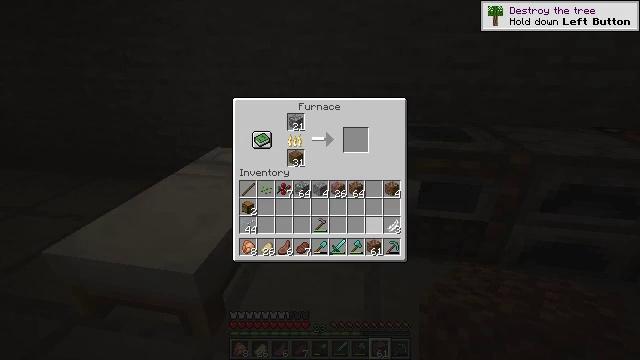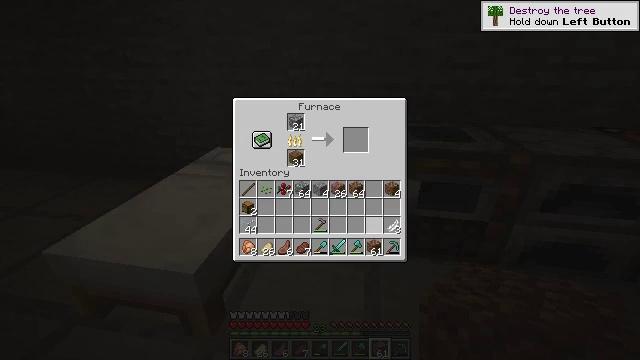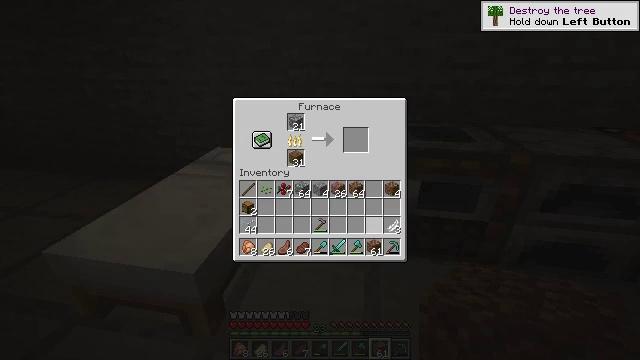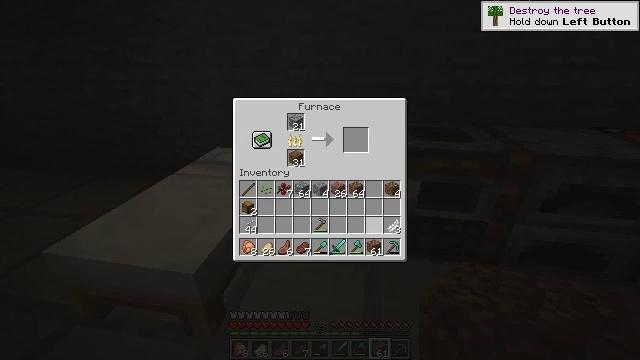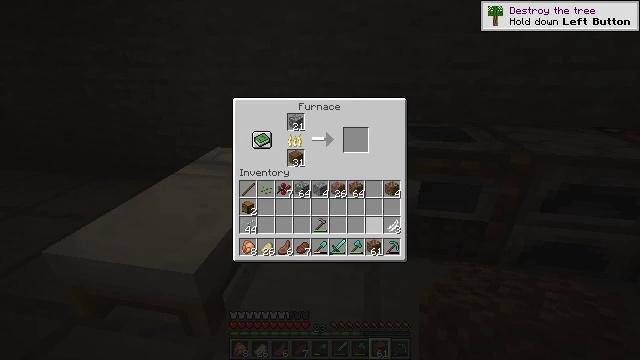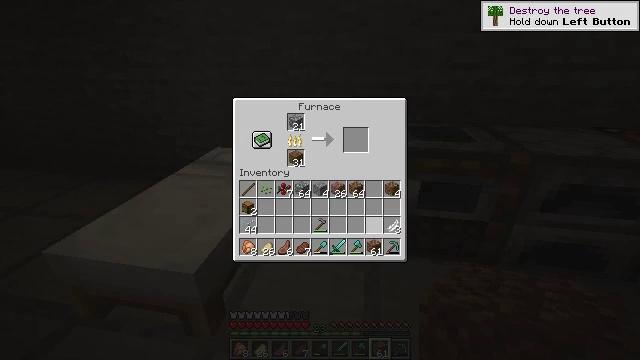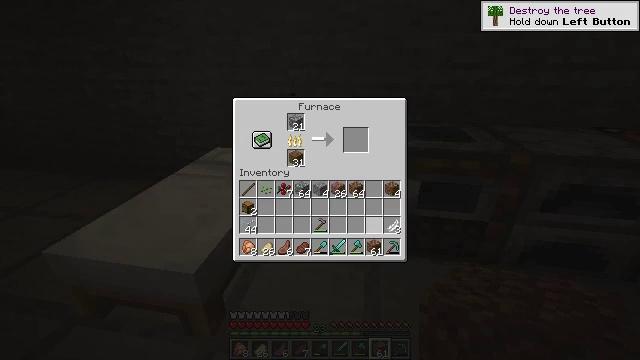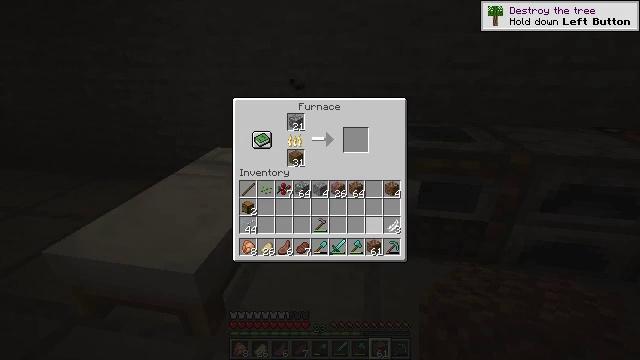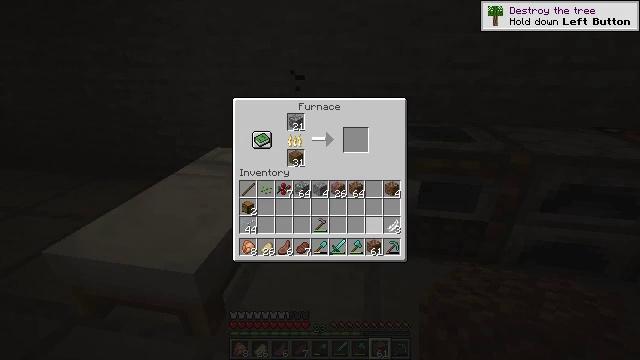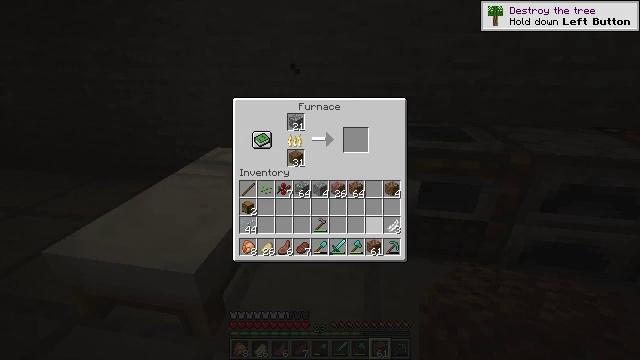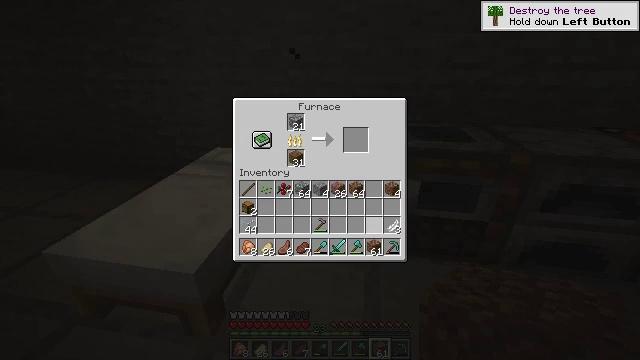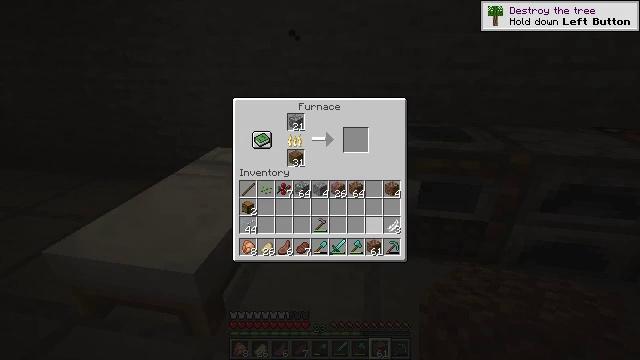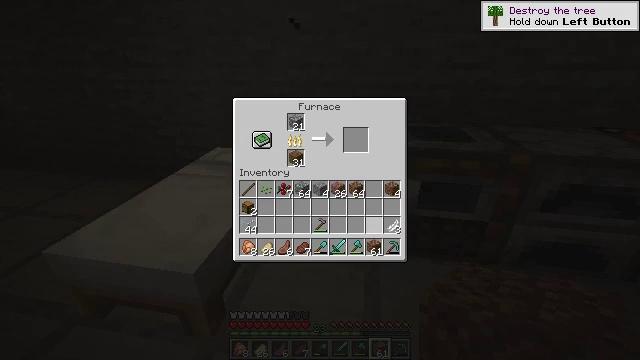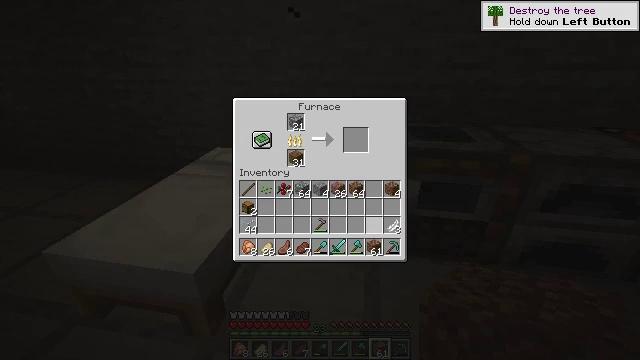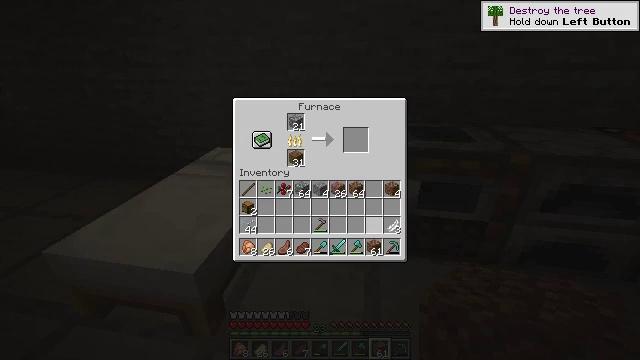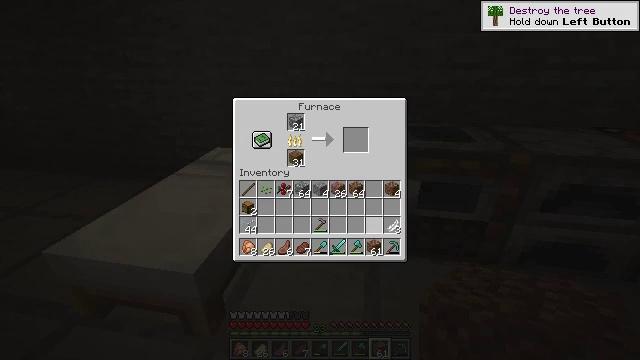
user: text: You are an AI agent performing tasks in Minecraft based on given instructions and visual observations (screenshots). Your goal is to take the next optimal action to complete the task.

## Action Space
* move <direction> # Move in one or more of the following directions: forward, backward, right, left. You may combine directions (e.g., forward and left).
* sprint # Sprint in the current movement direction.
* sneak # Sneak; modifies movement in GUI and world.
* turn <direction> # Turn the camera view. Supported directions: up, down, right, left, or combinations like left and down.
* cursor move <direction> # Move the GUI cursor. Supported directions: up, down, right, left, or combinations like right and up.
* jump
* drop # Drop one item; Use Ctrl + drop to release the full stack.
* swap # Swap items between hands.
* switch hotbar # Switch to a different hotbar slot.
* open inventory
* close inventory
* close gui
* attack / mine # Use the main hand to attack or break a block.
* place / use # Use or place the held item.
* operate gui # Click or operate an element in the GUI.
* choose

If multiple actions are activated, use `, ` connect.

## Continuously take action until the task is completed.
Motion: motion action
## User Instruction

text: Mine the sweet berry bush.
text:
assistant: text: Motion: no_op
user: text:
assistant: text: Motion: no_op
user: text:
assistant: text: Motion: no_op
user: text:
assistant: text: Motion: no_op
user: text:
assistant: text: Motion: no_op
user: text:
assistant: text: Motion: no_op
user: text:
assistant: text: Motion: no_op
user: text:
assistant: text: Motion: no_op
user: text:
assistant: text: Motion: no_op
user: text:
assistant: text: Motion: no_op
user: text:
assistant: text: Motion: no_op
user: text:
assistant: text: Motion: no_op
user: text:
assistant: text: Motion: no_op
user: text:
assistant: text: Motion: no_op
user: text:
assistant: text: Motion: no_op
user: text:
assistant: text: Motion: no_op
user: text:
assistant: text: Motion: no_op
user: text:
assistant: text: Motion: no_op
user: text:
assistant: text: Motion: no_op
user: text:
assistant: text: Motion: no_op
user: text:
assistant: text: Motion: no_op
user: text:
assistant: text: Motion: no_op
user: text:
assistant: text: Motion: no_op
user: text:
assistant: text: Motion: no_op
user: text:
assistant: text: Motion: no_op
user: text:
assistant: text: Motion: no_op
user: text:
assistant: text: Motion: no_op
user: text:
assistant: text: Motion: no_op
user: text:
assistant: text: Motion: no_op
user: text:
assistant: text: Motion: no_op